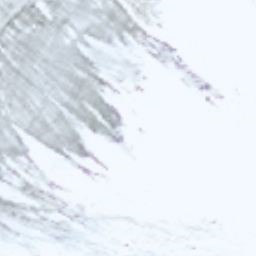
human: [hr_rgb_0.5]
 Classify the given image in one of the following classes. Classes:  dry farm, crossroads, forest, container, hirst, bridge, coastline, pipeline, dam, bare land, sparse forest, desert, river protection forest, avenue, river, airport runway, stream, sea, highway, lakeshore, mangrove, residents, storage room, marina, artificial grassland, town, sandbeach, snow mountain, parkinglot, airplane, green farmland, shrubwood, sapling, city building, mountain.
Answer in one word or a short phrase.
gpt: snow mountain